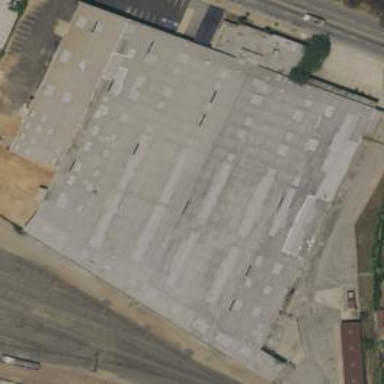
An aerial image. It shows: Industrial building.